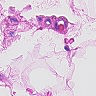
Metastatic tissue present: no